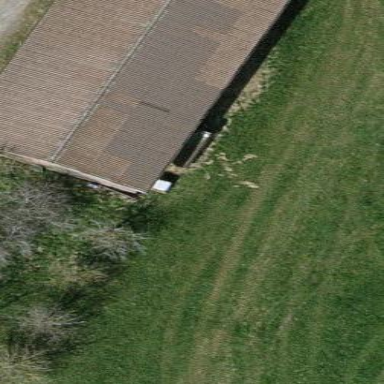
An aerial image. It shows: Farm auxiliary building.